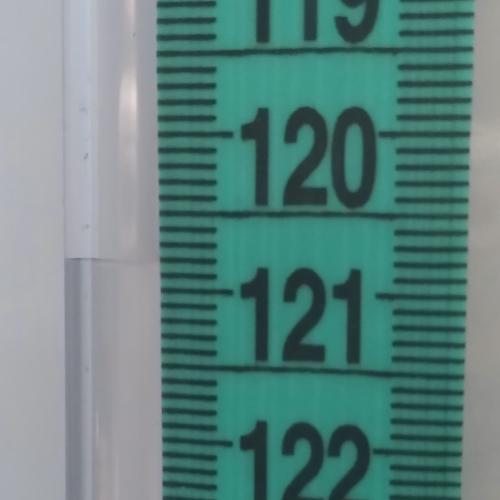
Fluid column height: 120.8 cm